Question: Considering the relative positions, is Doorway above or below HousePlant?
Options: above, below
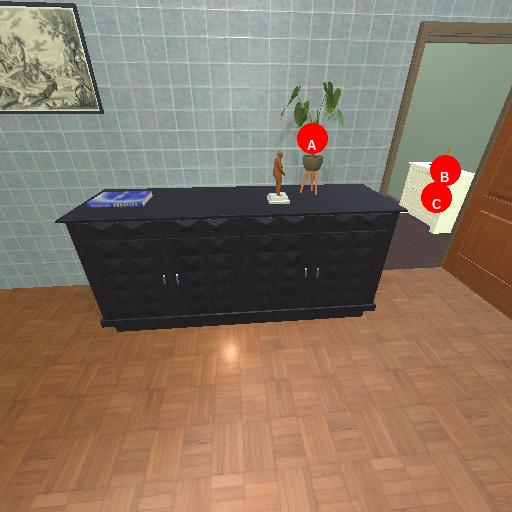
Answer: above